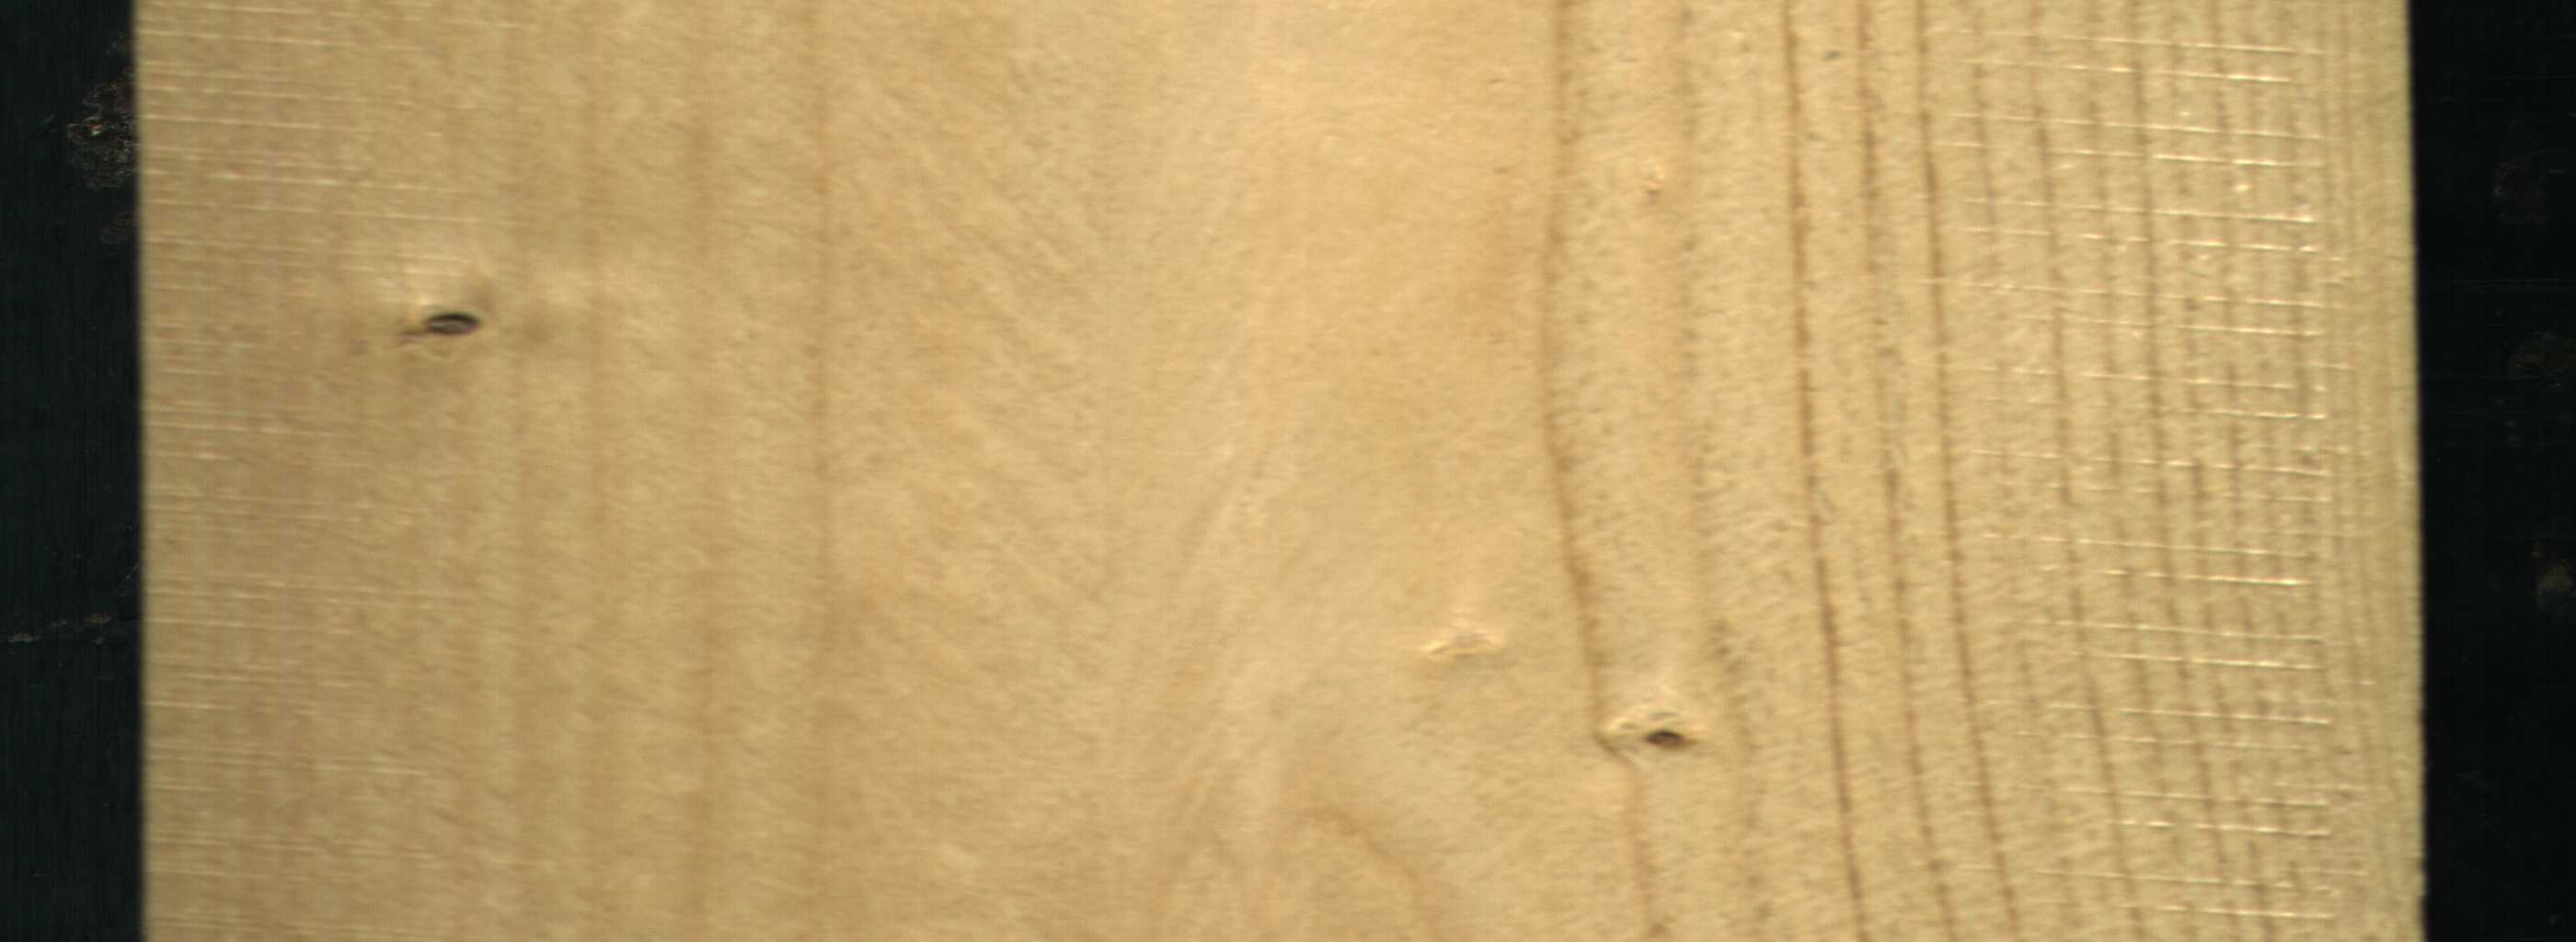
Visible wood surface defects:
Dead_Knot
Live_Knot